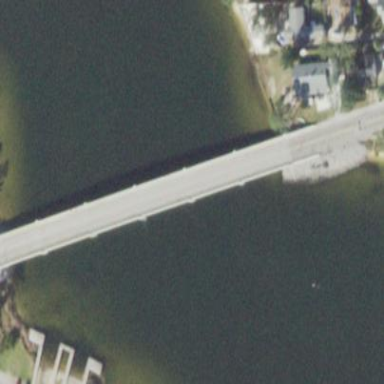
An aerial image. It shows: Man-made bridge.